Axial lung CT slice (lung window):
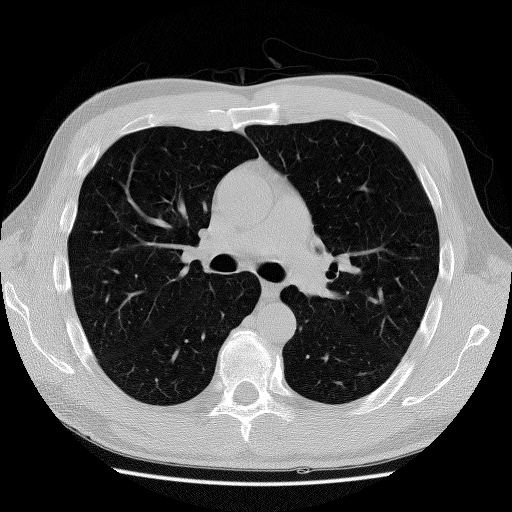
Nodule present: no